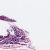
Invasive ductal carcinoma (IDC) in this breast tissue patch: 0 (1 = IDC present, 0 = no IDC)